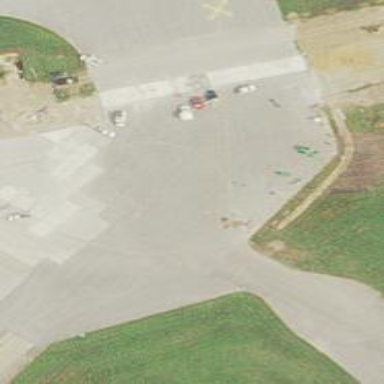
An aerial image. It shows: Image of taxiway at airport.